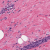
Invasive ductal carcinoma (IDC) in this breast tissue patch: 0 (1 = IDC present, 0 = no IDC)